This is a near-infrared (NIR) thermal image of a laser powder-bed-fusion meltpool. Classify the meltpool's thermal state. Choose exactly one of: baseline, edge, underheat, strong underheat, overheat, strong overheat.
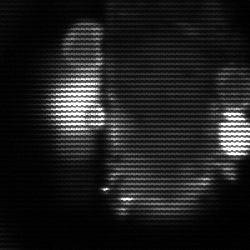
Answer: strong underheat